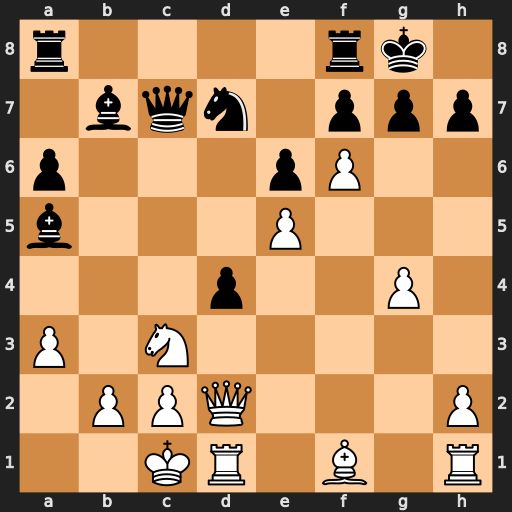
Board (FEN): r4rk1/1bqn1ppp/p3pP2/b3P3/3p2P1/P1N5/1PPQ3P/2KR1B1R
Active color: w
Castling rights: -
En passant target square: -
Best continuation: Qg5 g6 Qh6 Nxf6 exf6 Qf4+ Qxf4